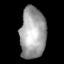
Tissue: lung
Cell type: Others
Senescence score: 0.2175
Nuclear area (px): 1301
Mean DAPI intensity: 160.793